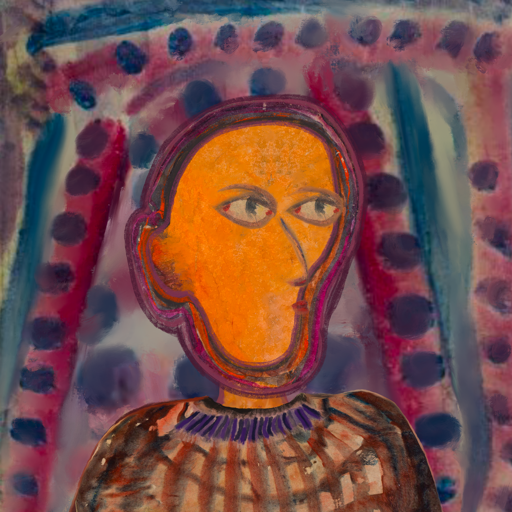
Background: HillGirl, Head And Neck Side: Hypocrite_w_Hair, Face Side: GypsyMother, Bust: Orphan, Hair Side: Blank, Head Accessory: Blank, Second Necklace: Blank, Necklace: HillGirl, Baby: Blank